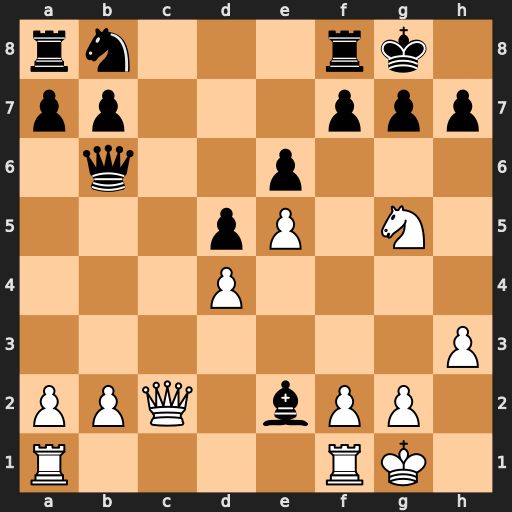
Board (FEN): rn3rk1/pp3ppp/1q2p3/3pP1N1/3P4/7P/PPQ1bPP1/R4RK1
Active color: w
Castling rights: -
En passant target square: -
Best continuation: Qxh7#